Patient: sex M, age 64
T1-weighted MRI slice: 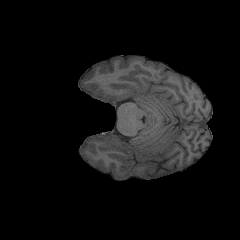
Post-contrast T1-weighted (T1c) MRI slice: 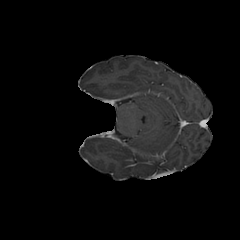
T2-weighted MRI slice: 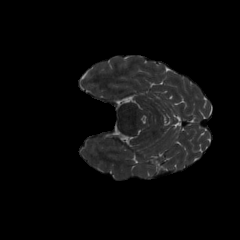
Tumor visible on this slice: no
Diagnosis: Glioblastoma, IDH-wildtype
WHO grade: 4